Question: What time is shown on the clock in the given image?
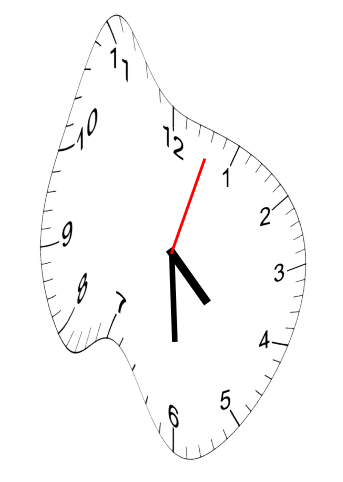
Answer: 04:30:03